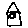
Label: house